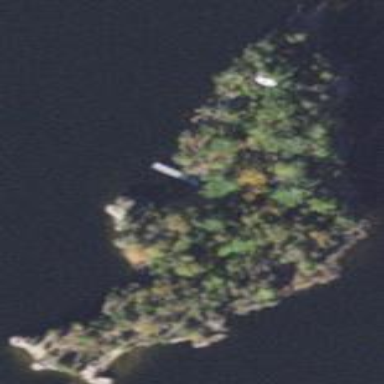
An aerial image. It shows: Islet covered with woodland.